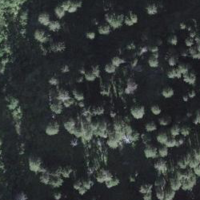
EUNIS habitat code: 43
Species observed at this site:
Polystichum aculeatum